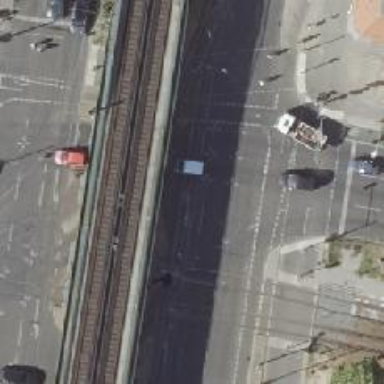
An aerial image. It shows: Tram level crossing on railway.